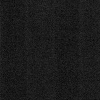
Atmospheric dust classification: dusty